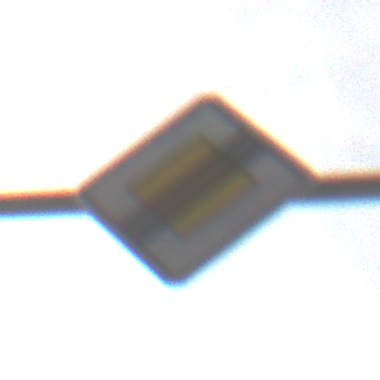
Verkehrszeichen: EndeVorfahrtsstrasse
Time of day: MorningAfternoon
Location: Outdoor (Suburban)
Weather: PartlyCloudy
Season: NotSpecified
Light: Natural